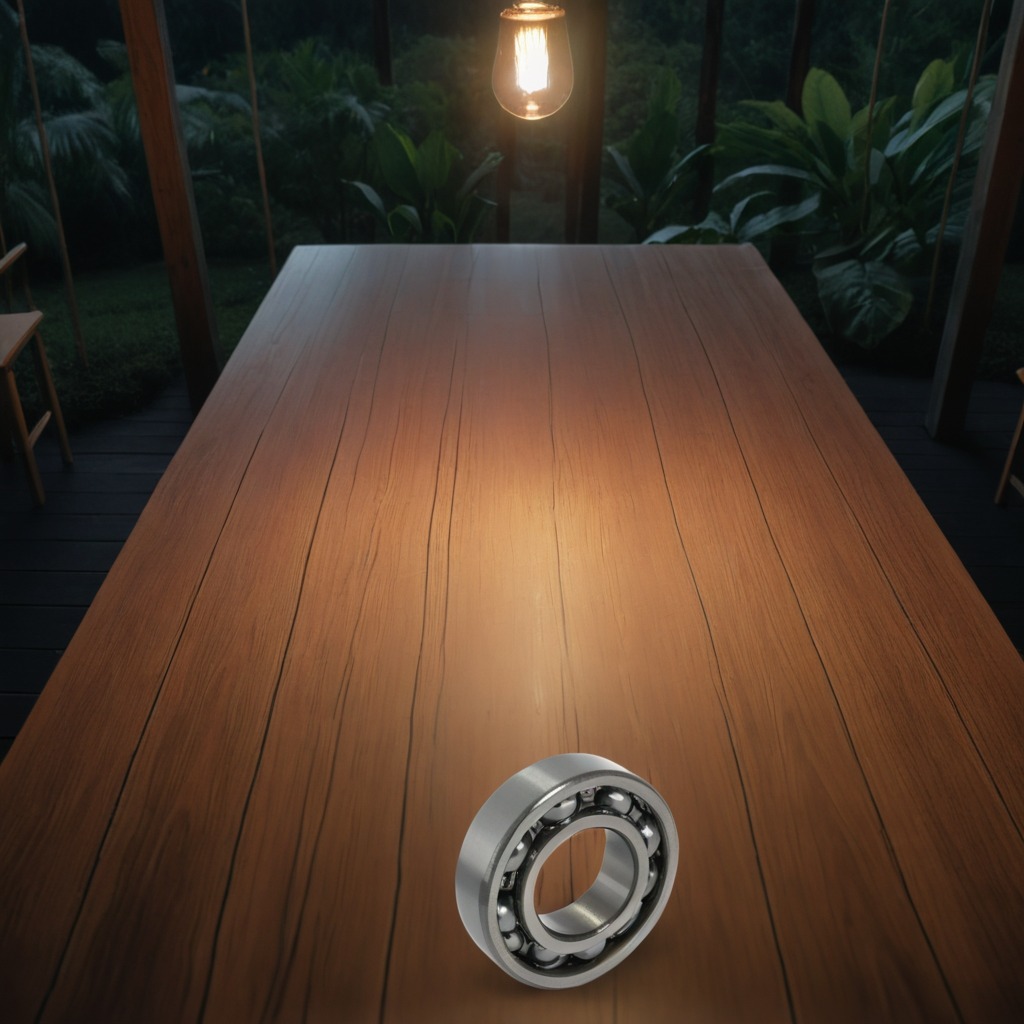
A metal ball bearing is lying on a wooden table inside a jungle field workshop tent at night.